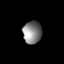
Tissue: lung
Cell type: T cells
Senescence score: 0.1315
Nuclear area (px): 416
Mean DAPI intensity: 130.647